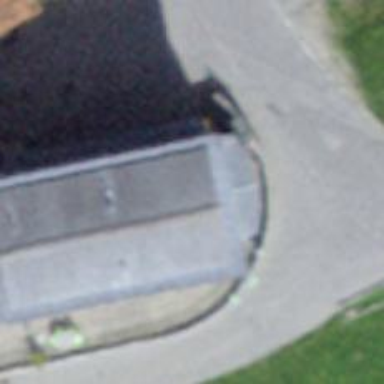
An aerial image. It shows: Post office.